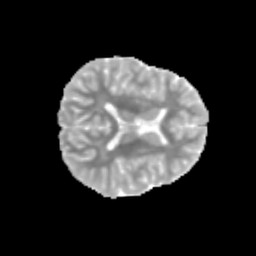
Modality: MD
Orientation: axial
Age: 13
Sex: female
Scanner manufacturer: siemens
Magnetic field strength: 3 T
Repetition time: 3.8 s
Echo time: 0.07 s